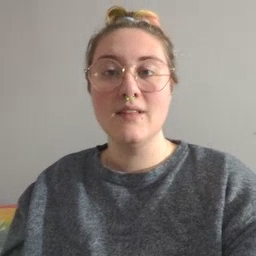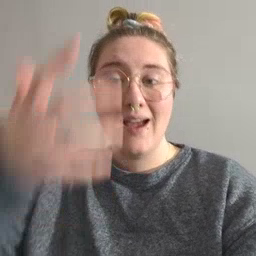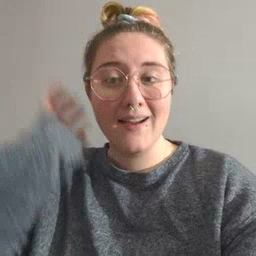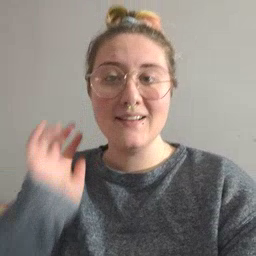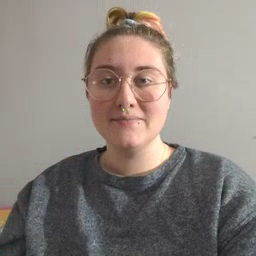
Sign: lion